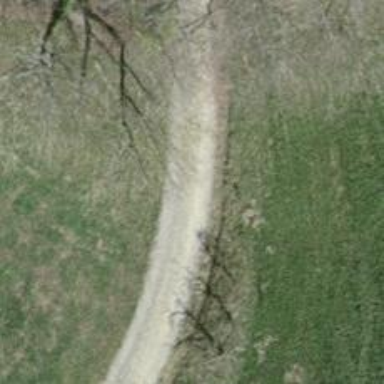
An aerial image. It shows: Gravel track with grade2 quality.